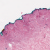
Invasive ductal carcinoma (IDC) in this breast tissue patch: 0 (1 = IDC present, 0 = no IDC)